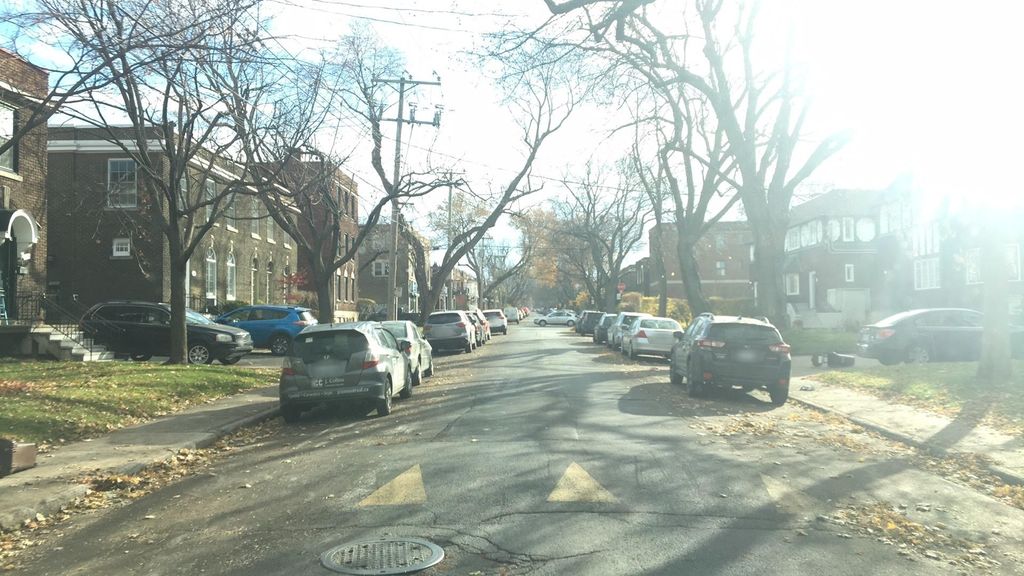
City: montreal